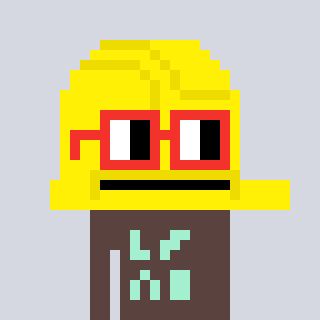
a pixel art character with square red glasses, a construction helmet-shaped head and a darkbrown-colored body on a cool background